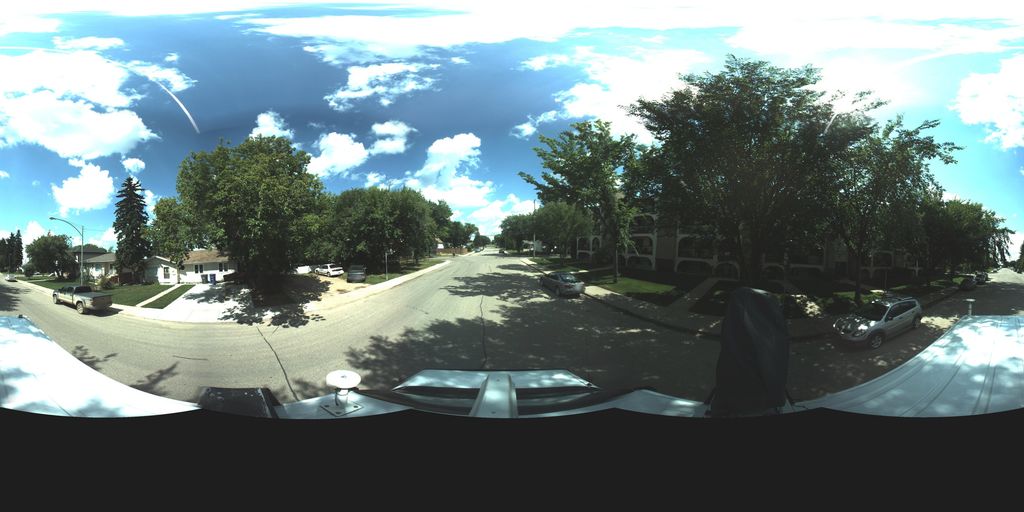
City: saskatoon